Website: macys
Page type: billing-address
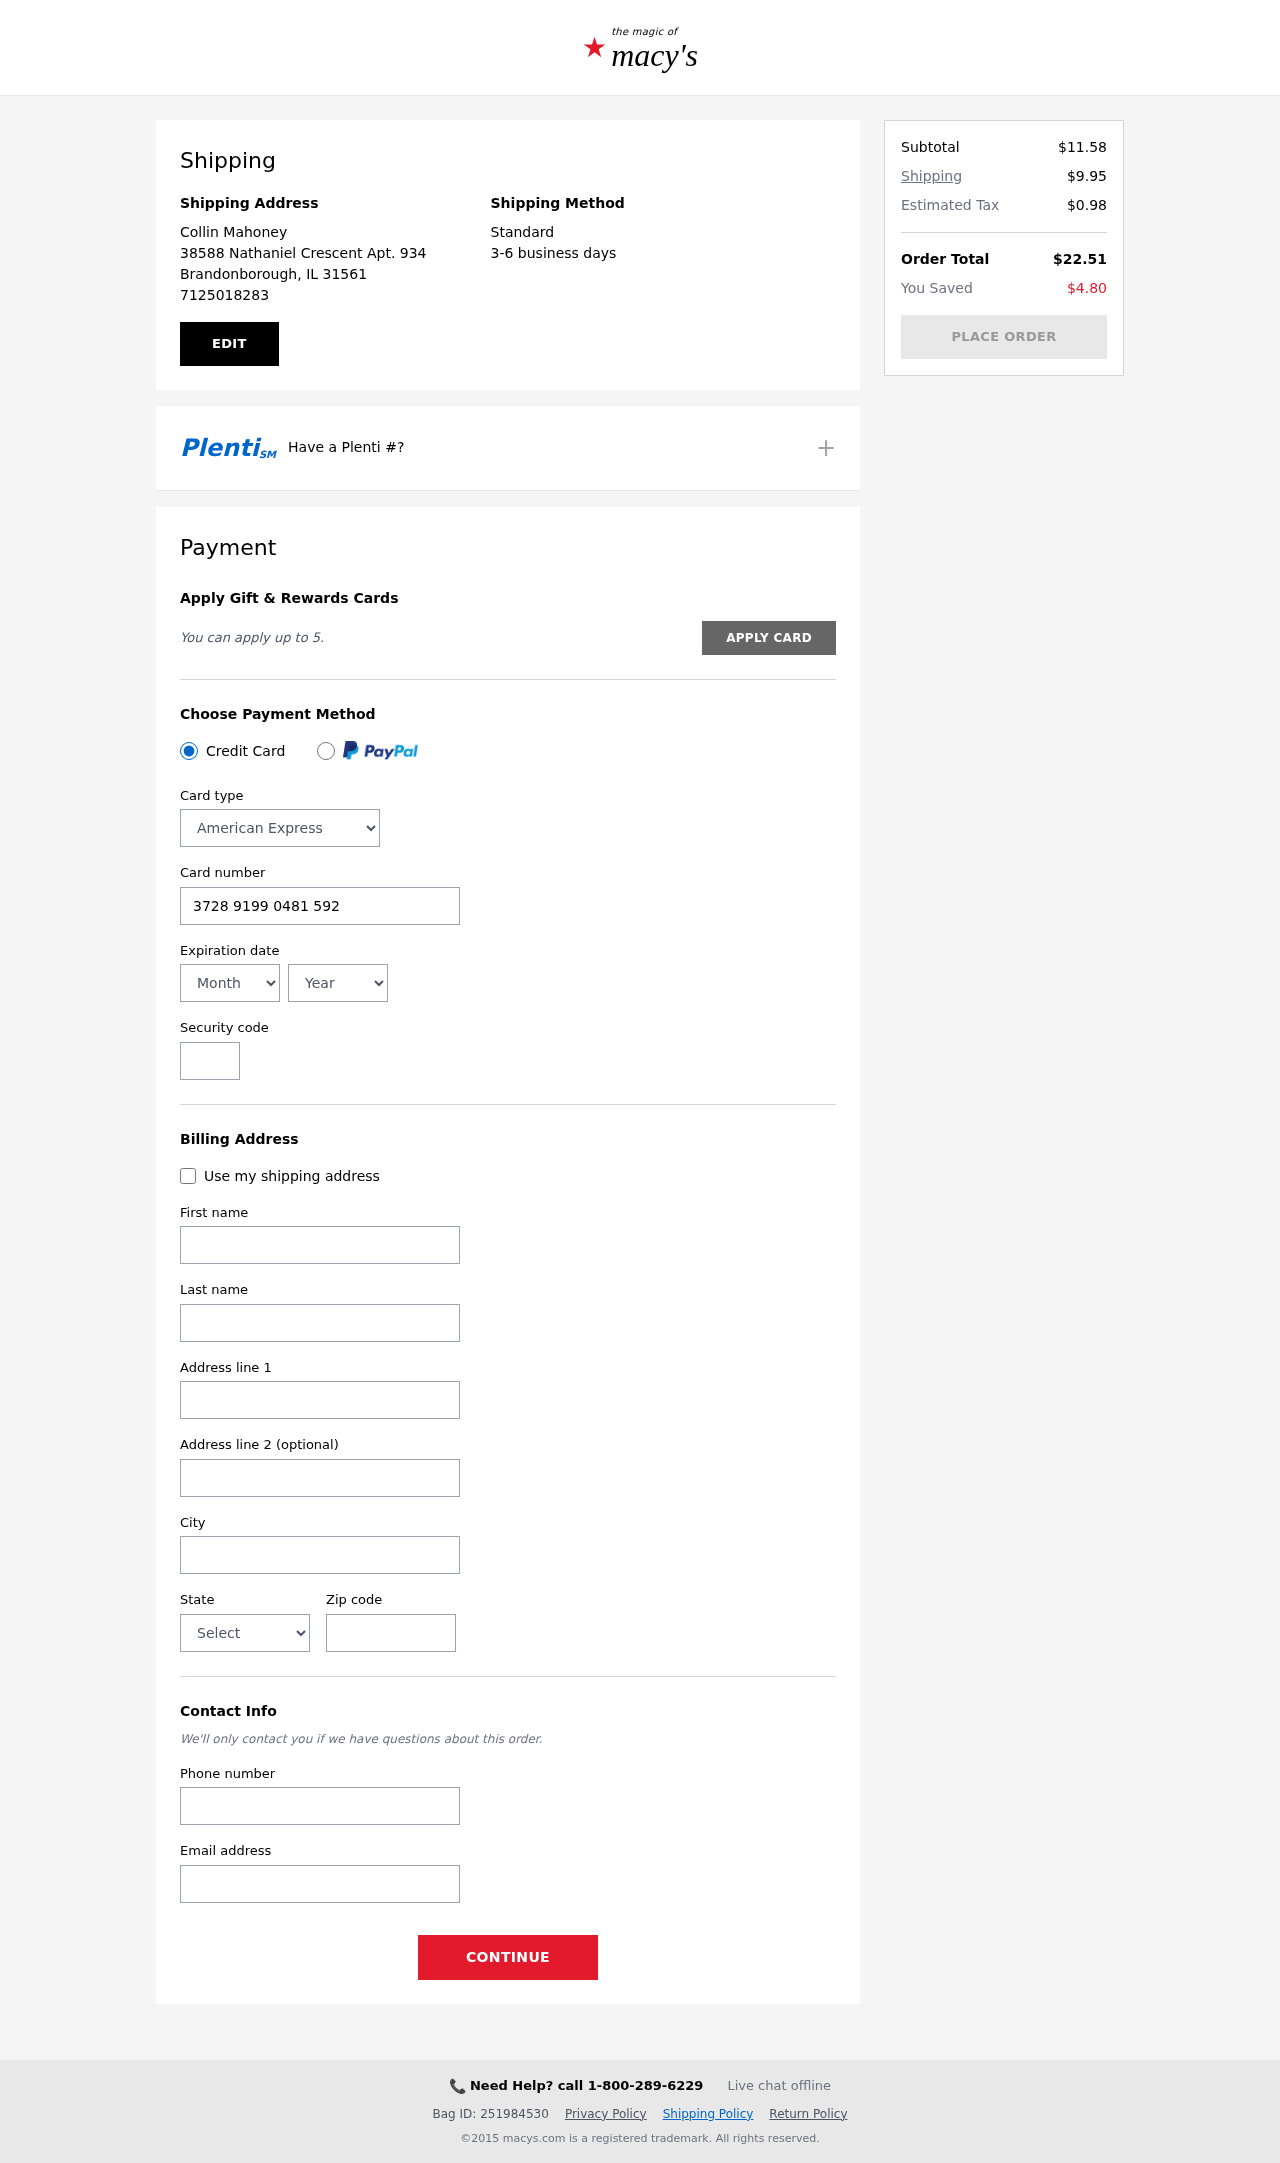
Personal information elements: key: PII_CARD_CVV
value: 6805
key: PII_CARD_EXPIRY_MONTH
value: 03
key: PII_CARD_EXPIRY_YEAR
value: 29
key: PII_CARD_NUMBER
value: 3728 9199 0481 592
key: PII_CARD_TYPE
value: American Express
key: PII_CITY
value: Brandonborough
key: PII_CITY_STATE_ZIP
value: Brandonborough, IL 31561
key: PII_EMAIL
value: collin_mahoney@hotmail.com
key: PII_FIRSTNAME
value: Collin
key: PII_FULLNAME
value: Collin Mahoney
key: PII_LASTNAME
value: Mahoney
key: PII_PHONE
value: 7125018283
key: PII_POSTCODE
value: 31561
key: PII_STATE
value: Illinois
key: PII_STREET
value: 38588 Nathaniel Crescent Apt. 934
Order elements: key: ORDER_SUBTOTAL
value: $11.58
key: ORDER_SHIPPING_COST
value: $9.95
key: ORDER_TAX
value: $0.98
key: ORDER_TOTAL
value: $22.51
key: ORDER_SAVINGS
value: $4.80